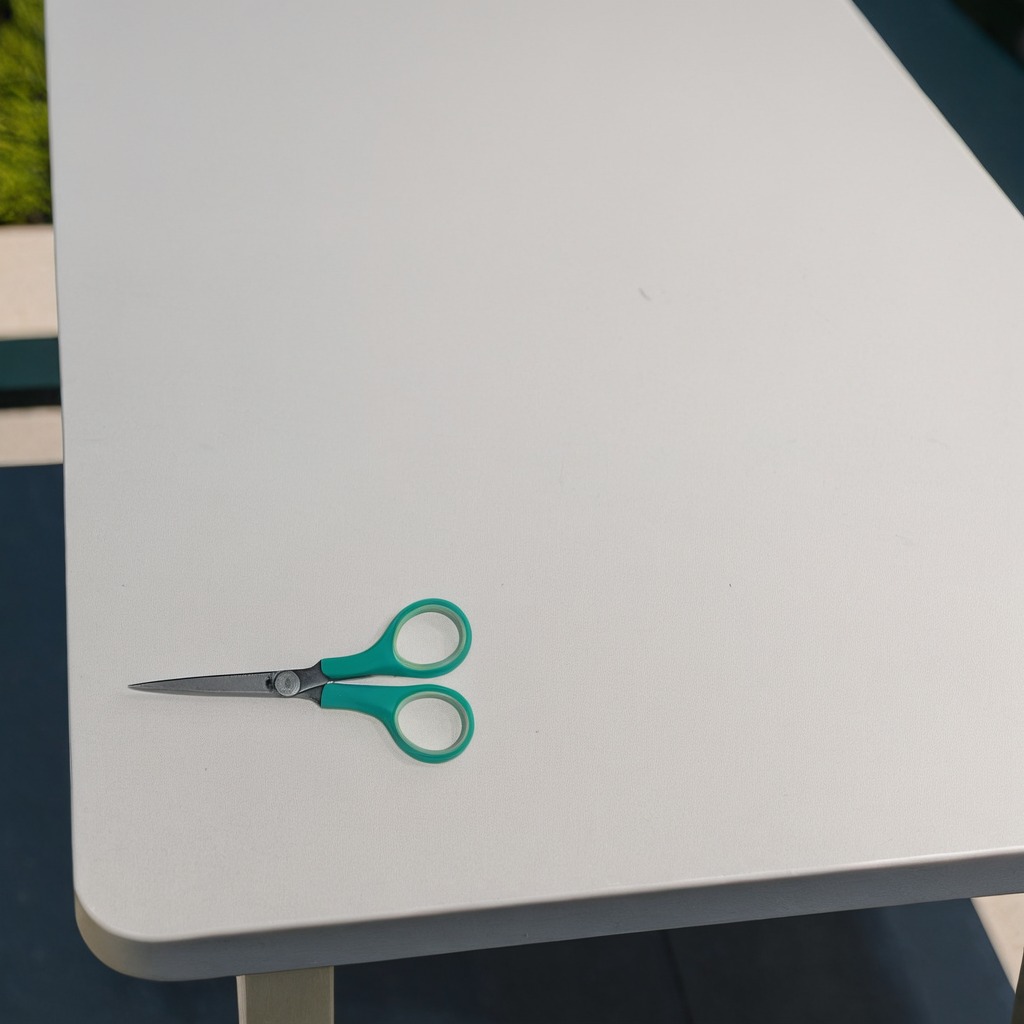
A scissor is lying on a utility table in a temporary outdoor tool station.